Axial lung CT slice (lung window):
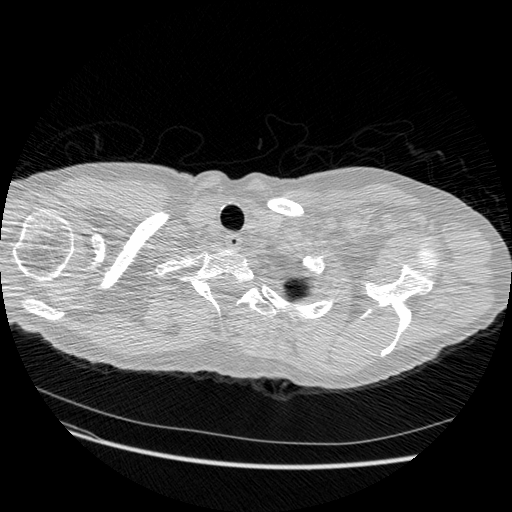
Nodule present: no